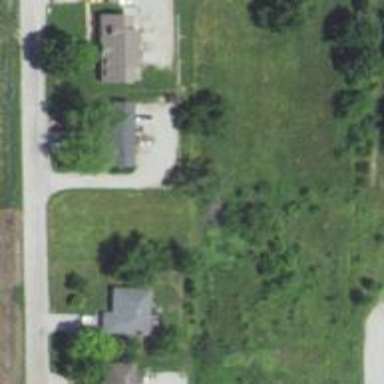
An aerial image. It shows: Driveway.